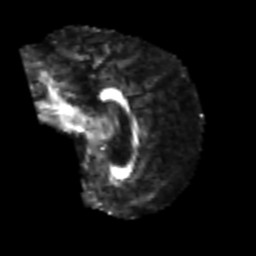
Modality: FA
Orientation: sagittal
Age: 56
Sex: male
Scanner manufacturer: siemens
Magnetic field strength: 3 T
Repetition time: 4.987 s
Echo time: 0.0792 s